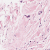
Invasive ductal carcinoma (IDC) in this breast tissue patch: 0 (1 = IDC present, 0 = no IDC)